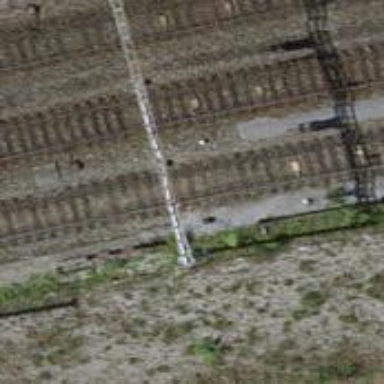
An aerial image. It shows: Railway signal.